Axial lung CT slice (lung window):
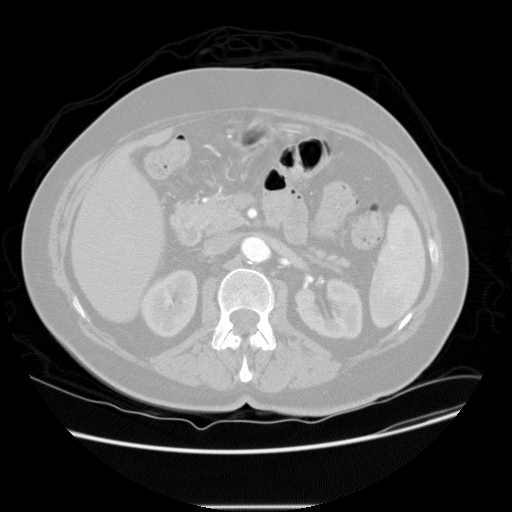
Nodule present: no